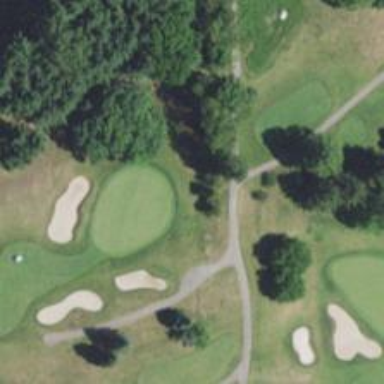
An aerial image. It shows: Path for both roads and golfers.